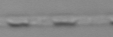
Label: Leptocylindrus